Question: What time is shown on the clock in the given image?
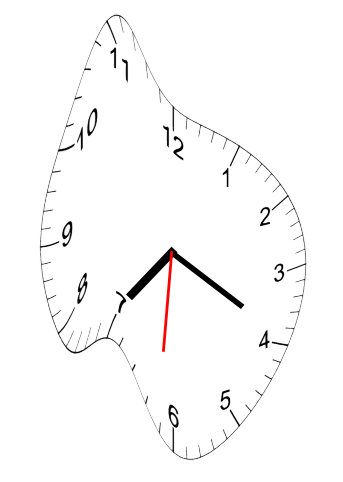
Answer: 07:19:31